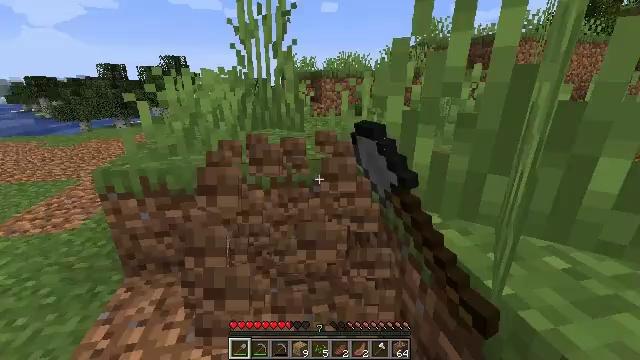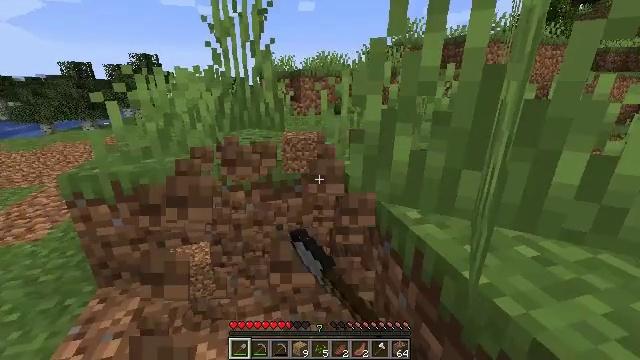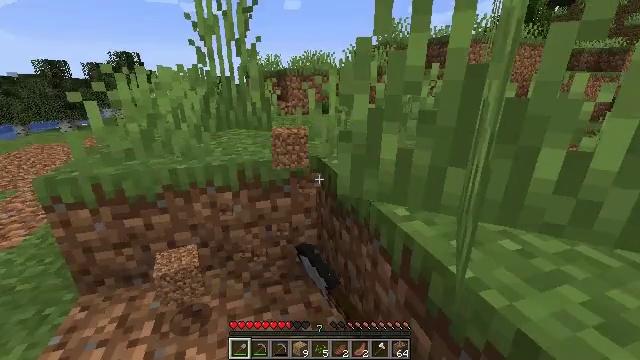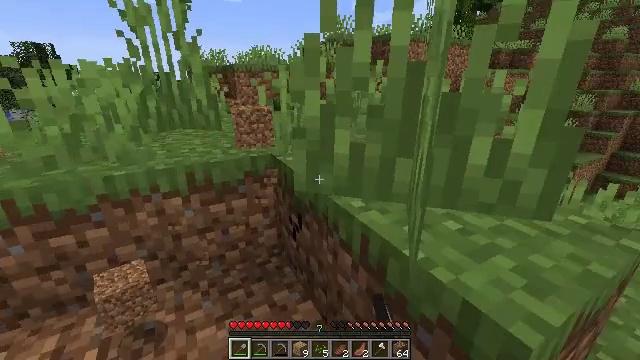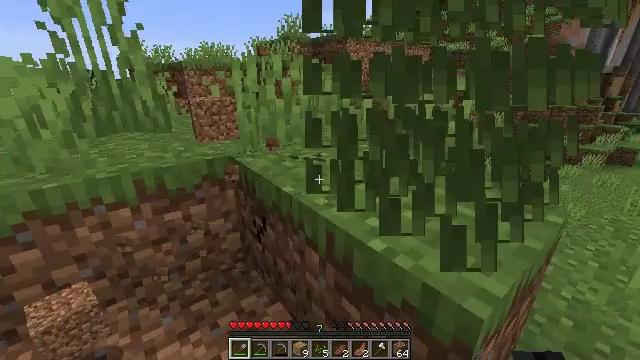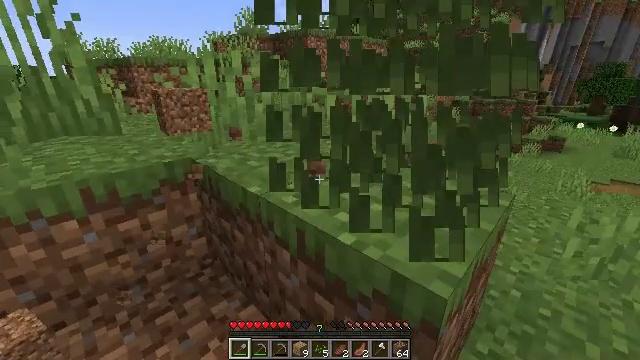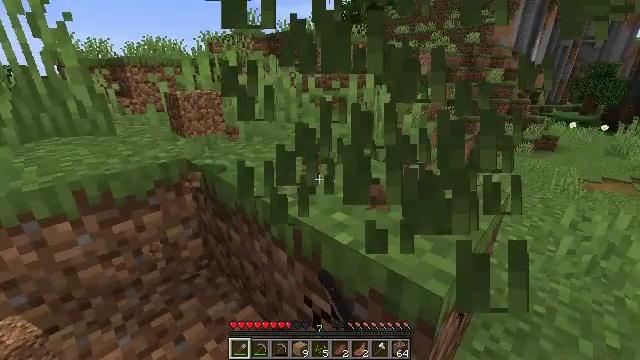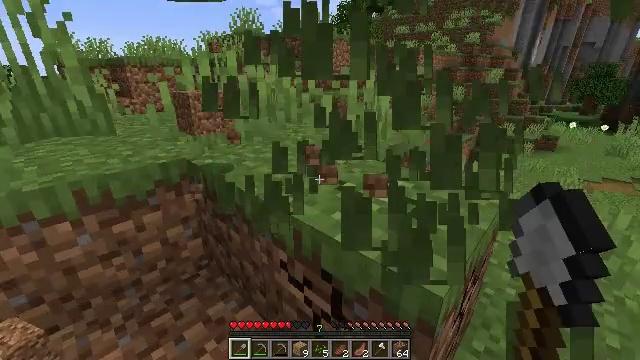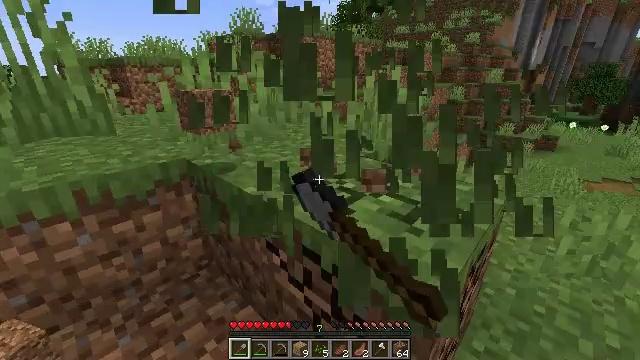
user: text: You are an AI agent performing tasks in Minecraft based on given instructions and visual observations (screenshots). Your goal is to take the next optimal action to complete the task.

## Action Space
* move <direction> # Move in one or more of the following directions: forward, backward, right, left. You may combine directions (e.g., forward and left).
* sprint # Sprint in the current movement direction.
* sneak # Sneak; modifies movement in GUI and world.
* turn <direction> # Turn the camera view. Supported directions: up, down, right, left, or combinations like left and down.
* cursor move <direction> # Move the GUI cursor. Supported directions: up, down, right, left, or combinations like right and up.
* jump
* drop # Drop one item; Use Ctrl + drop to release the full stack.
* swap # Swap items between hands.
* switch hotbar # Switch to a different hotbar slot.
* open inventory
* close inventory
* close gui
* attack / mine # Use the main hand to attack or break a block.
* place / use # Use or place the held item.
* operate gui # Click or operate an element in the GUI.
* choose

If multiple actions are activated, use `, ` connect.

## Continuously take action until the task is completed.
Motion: motion action
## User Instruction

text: Collect tall grass by breaking it.
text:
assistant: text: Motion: turn right, attack / mine
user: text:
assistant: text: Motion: turn right, attack / mine
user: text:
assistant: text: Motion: turn right, attack / mine
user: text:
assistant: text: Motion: turn right, attack / mine
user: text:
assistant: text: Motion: turn right, attack / mine
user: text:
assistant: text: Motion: attack / mine
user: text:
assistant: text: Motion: attack / mine
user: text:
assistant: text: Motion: attack / mine
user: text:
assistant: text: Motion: attack / mine